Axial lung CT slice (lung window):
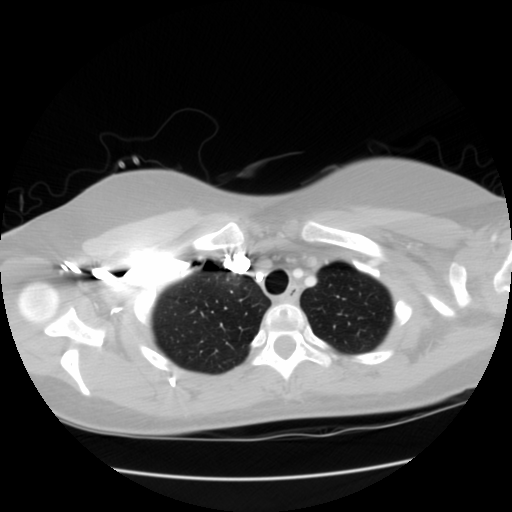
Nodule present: no